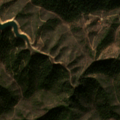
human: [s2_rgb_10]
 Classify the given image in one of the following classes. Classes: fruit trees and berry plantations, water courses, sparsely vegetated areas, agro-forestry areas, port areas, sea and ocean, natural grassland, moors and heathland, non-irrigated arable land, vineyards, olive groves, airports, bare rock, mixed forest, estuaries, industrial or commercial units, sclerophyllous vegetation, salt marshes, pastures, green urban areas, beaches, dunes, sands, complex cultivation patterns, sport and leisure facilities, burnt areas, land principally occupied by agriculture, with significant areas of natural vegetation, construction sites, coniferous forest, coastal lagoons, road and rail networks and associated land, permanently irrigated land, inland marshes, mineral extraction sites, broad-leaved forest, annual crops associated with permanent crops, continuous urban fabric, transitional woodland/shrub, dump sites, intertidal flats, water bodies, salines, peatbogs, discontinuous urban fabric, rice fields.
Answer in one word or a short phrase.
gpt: broad-leaved forest, sclerophyllous vegetation, transitional woodland/shrub, water bodies